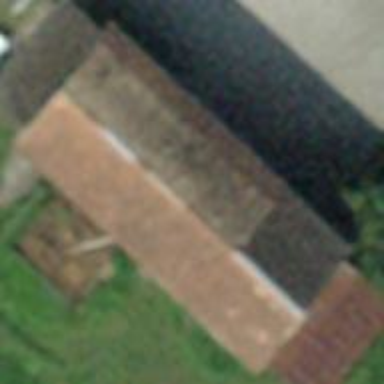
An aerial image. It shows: Rural barn.